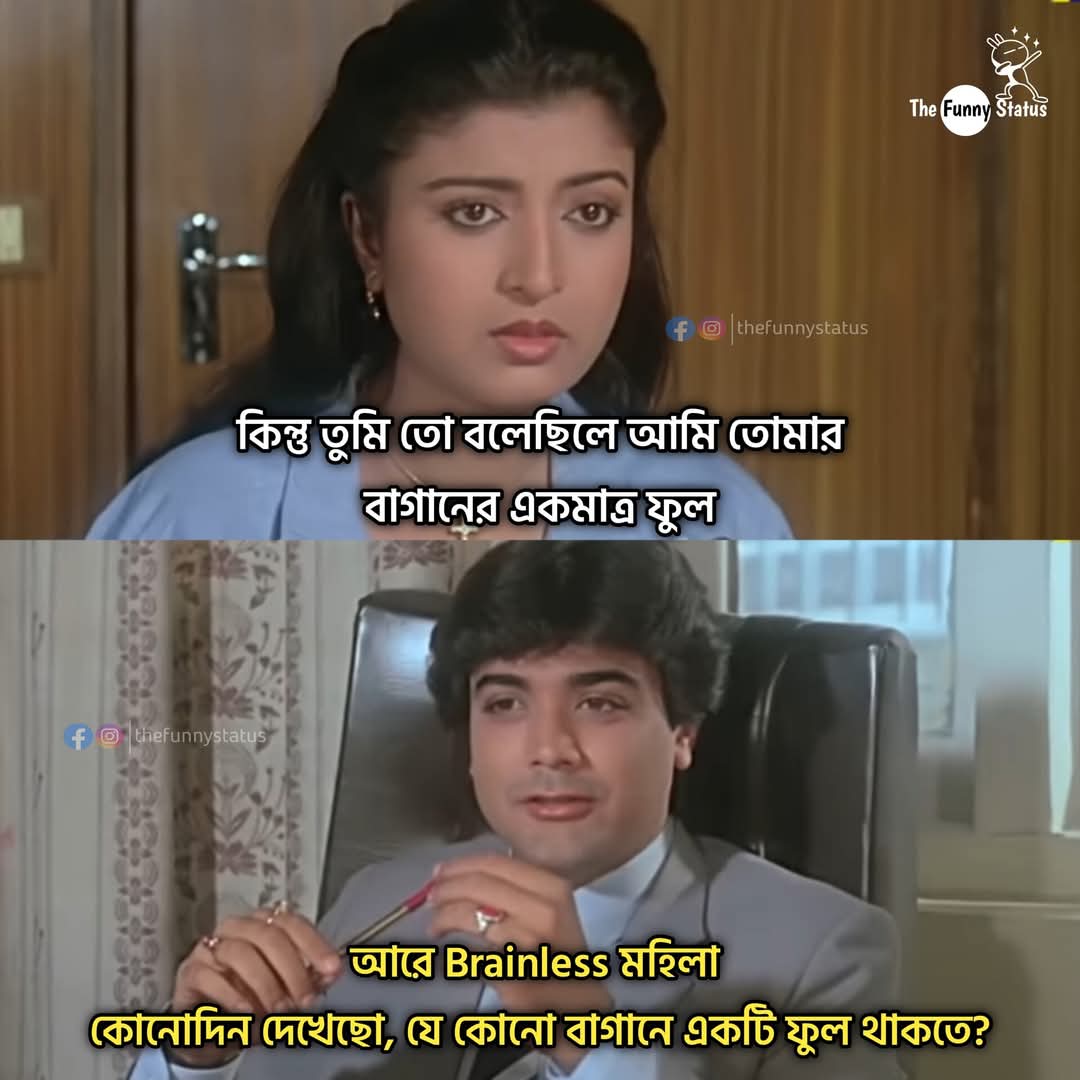
Text: কিন্তু তুমি তো বলেছিলে আমি তোমার বাগানের একমাত্র ফুল
আরে Brainless মহিলা কোনোদিন দেখেছো, যে কোনো বাগানে একটি ফুল থাকতে?
Label: Non Hate